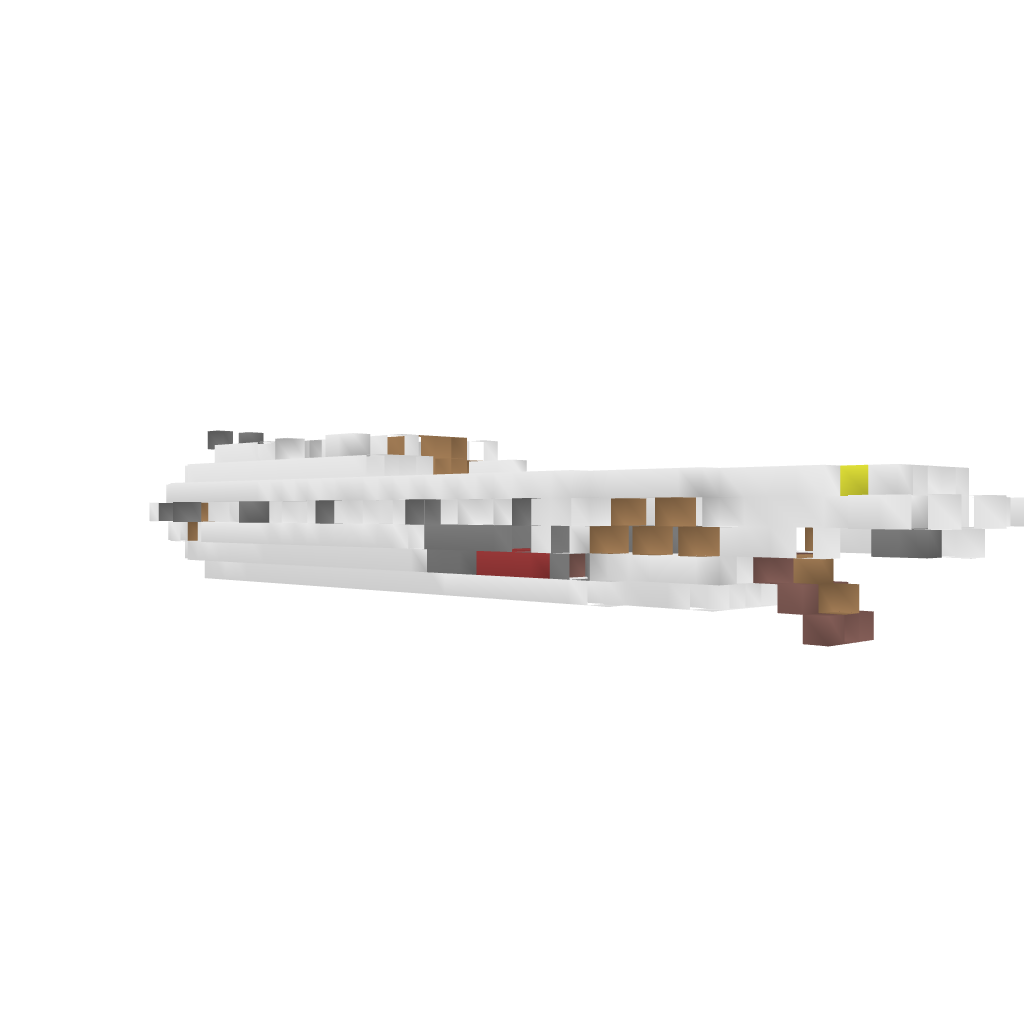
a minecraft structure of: War Airship - Silver Empire Raider bad low quality